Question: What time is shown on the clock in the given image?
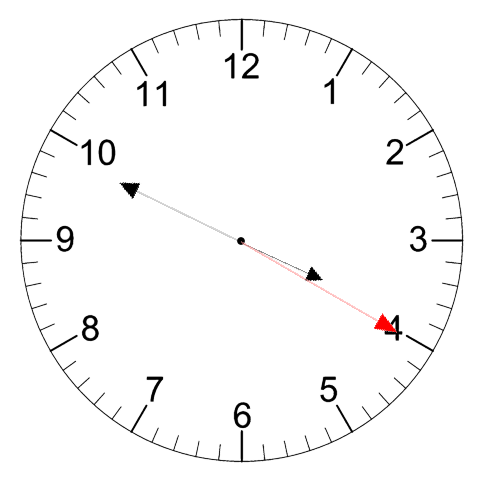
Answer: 03:49:20